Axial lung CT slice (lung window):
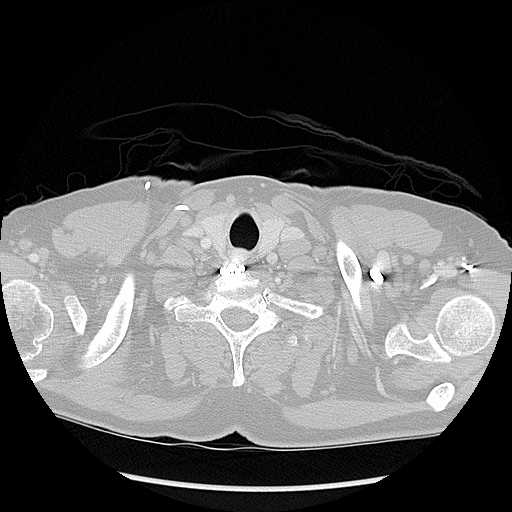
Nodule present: no